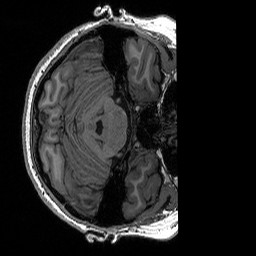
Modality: T1w
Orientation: axial
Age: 20
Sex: female
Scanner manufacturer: siemens
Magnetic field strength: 3 T
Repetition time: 2.53 s
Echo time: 0.0033 s